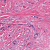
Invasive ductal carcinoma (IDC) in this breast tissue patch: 0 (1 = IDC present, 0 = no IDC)